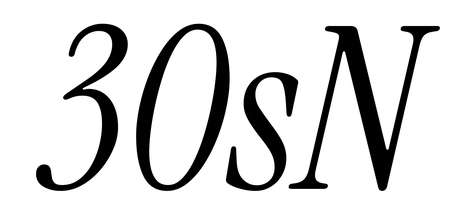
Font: InstrumentSerif-Italic